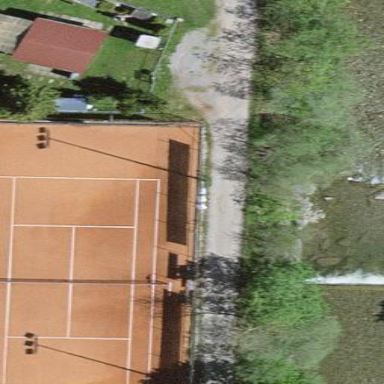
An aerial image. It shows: Tennis court on pitch designated for leisure land.